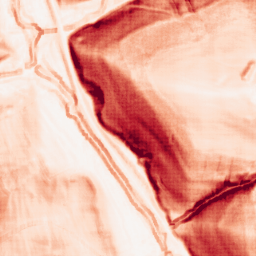
Category: morphological
Decomposition family: morphological_square
Decomposition parameters: operation: gradient
size: 5
Upsampling method: sinc_blackman
Upsampling parameters: scale: 4
kernel_size: 8
Upsampling scale: 4